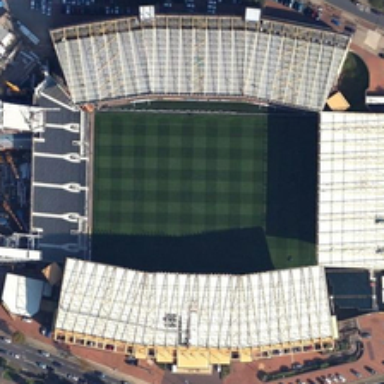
The bottom of the center of the stadium is a green playground .